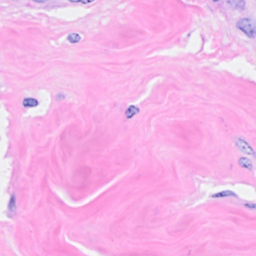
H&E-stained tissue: Breast